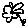
Label: flower